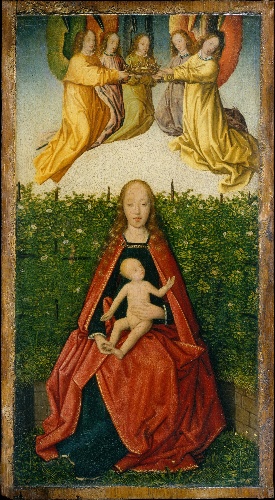
Title: Virgin and Child
Artist: Jan Provost
Artist bio: Netherlandish, Mons (Bergen) ca. 1465–1529 Bruges
Date: ca. 1495–1500
Object type: Painting
Classification: Paintings
Medium: Oil on wood
Dimensions: Overall 12 1/4 x 6 3/4 in. (31.1 x 17.1 cm); painted surface 11 3/4 x 6 1/8 in. (29.8 x 15.6 cm)
Department: European Paintings
Credit line: Bequest of Joan Whitney Payson, 1975
Accession year: 1976
Repository: Metropolitan Museum of Art, New York, NY
Tags: Madonna and Child|Angels